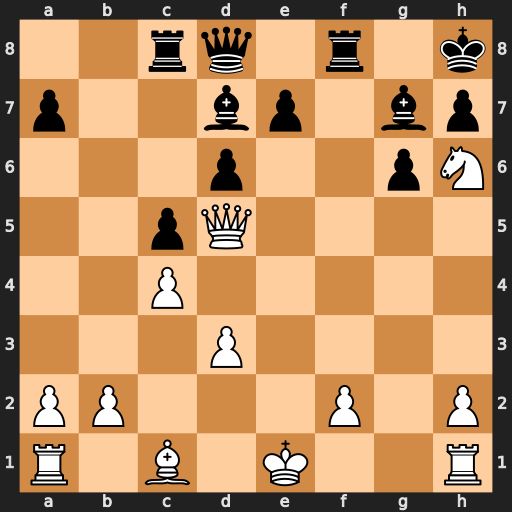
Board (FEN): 2rq1r1k/p2bp1bp/3p2pN/2pQ4/2P5/3P4/PP3P1P/R1B1K2R
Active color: w
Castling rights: KQ
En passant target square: -
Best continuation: Qg8+ Rxg8 Nf7#